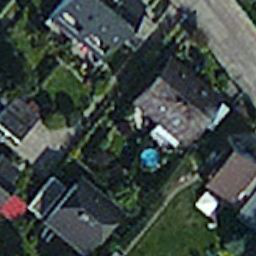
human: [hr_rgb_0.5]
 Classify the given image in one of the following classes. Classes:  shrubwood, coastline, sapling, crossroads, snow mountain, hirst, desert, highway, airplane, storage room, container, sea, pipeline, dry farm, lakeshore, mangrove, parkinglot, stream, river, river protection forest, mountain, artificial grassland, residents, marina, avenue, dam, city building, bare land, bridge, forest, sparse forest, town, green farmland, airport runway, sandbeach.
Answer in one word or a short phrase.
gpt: residents